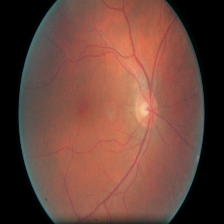
Diabetic retinopathy grade: Moderate